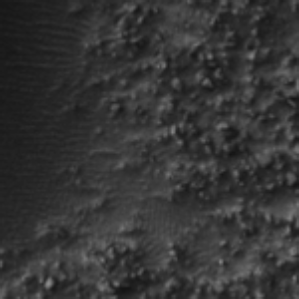
Label: frost